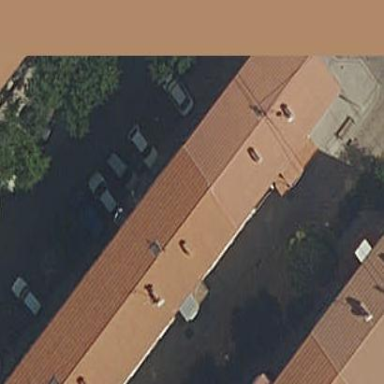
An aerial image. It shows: Hipped roof apartment building.